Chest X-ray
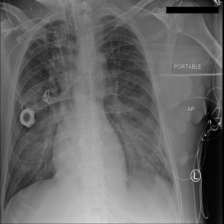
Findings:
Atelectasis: positive
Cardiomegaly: negative
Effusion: negative
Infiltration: negative
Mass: positive
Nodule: negative
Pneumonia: negative
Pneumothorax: negative
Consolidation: positive
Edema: negative
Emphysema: negative
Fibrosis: negative
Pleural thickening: negative
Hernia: negative